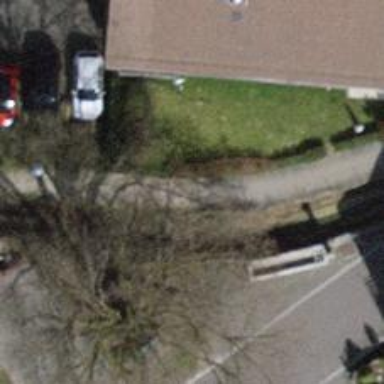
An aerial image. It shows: Footway with pebblestone surface.